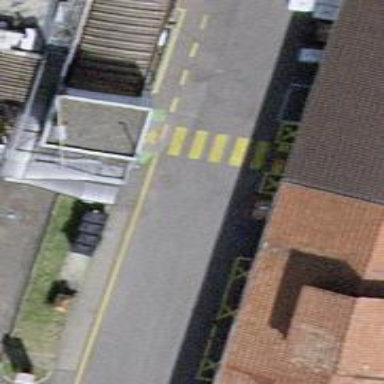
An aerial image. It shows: Uncontrolled zebra crossing on the road.